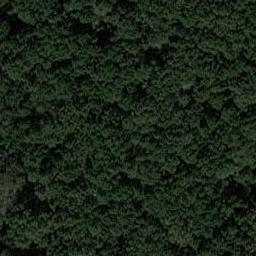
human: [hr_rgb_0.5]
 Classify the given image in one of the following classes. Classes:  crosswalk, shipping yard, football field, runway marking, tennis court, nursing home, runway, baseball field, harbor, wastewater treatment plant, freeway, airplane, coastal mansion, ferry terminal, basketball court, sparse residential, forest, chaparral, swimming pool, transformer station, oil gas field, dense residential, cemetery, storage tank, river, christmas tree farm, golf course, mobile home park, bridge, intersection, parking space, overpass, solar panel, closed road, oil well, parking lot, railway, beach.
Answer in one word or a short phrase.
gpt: forest